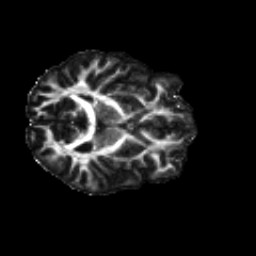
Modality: FA
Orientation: axial
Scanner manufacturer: siemens
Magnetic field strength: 3 T
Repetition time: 4.16 s
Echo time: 0.0806 s